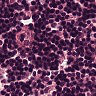
Metastatic tissue present: no